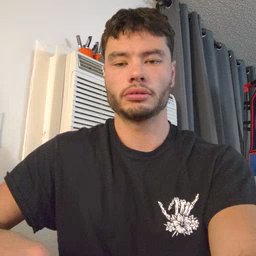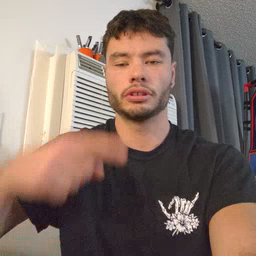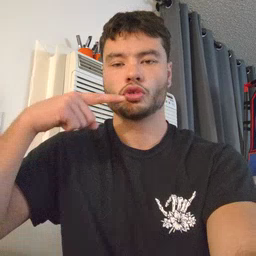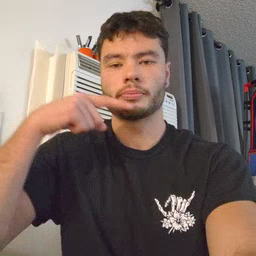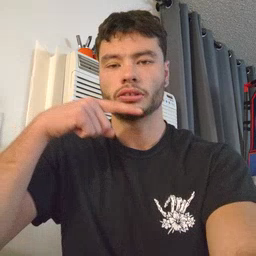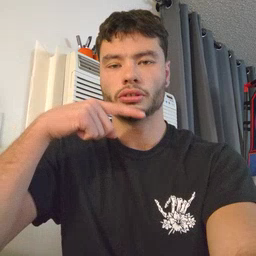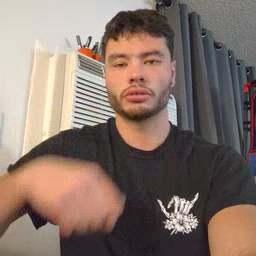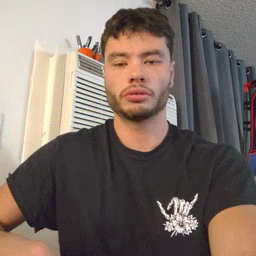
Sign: toothbrush